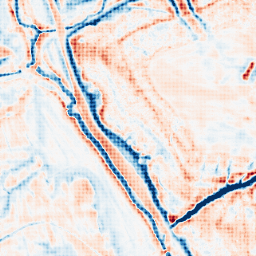
Category: edge_preserving
Decomposition family: bilateral
Decomposition parameters: d: 21
sigma_color: 25
sigma_space: 75
Upsampling method: sinc_hamming
Upsampling parameters: scale: 8
kernel_size: 8
Upsampling scale: 8